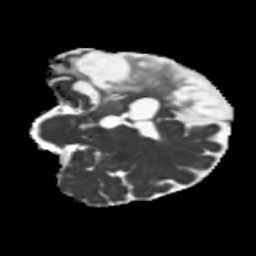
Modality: MD
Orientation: coronal
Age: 46
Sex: male
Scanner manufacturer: siemens
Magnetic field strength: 3 T
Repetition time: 5.25 s
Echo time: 0.08 s